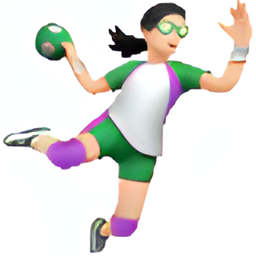
Name: handball
Emoji: 🤾🏻
Group: People & Body
Sub-group: person-sport